Field crop: maize
Growth stage: 1
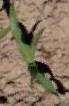
Species: maize